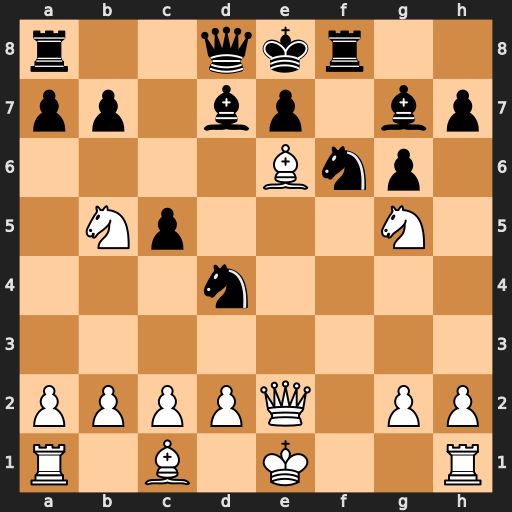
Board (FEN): r2qkr2/pp1bp1bp/4Bnp1/1Np3N1/3n4/8/PPPPQ1PP/R1B1K2R
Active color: w
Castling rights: KQq
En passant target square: -
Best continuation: Nd6+ exd6 Bf7#